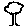
Label: tree